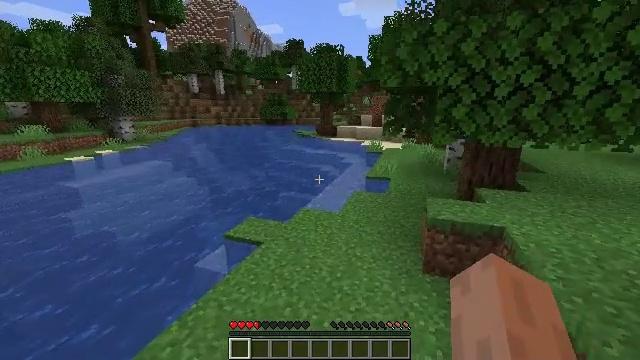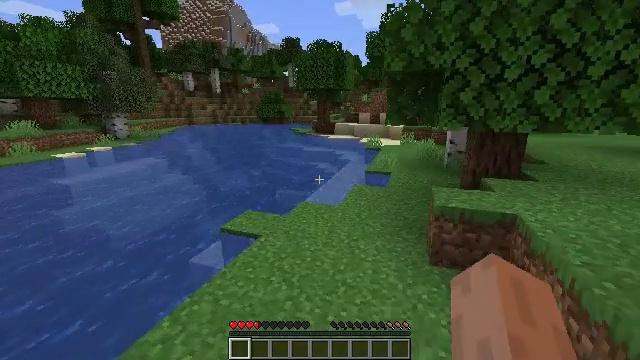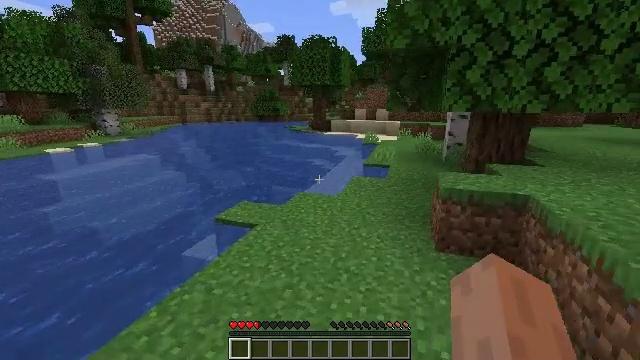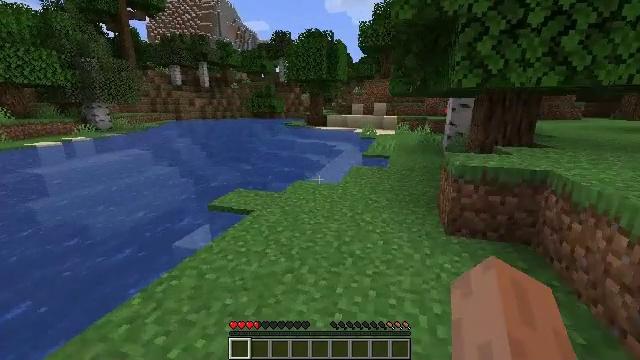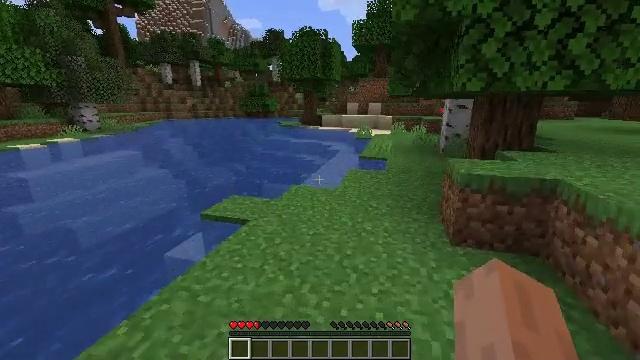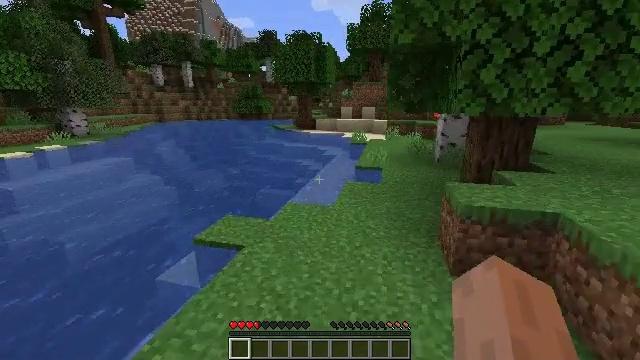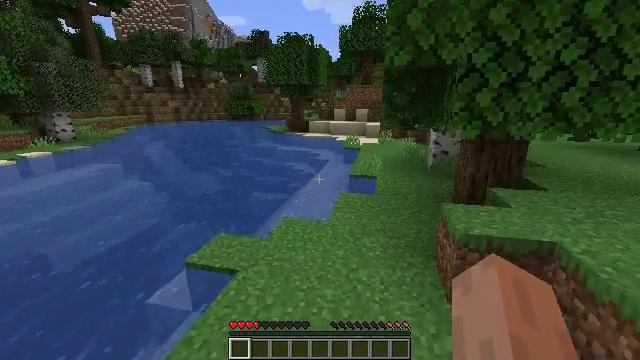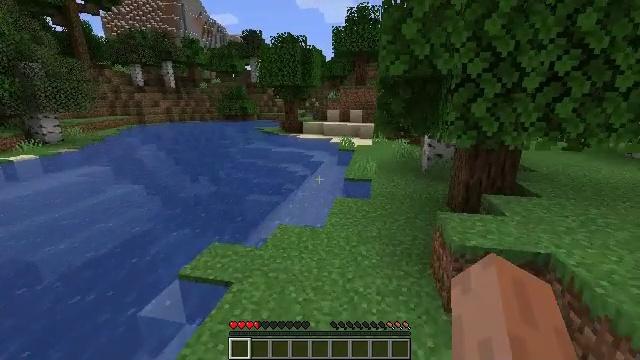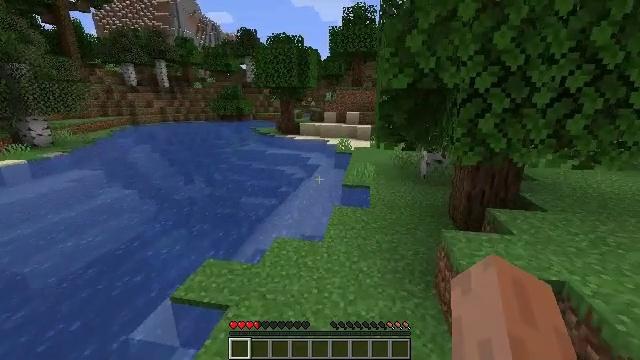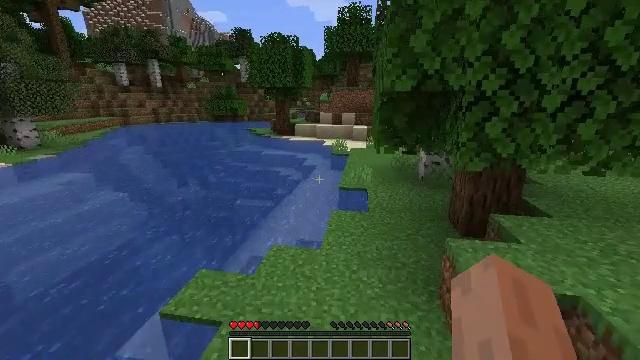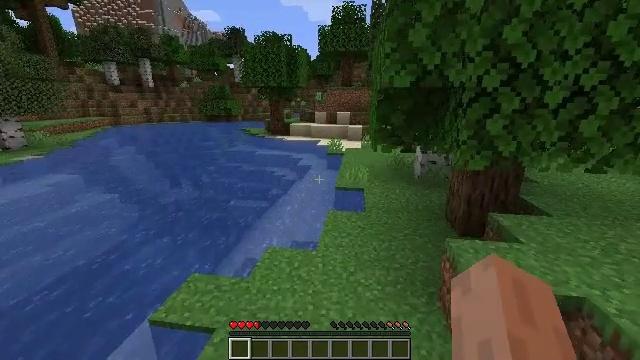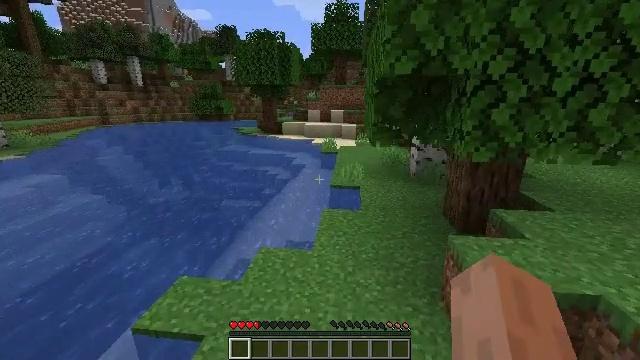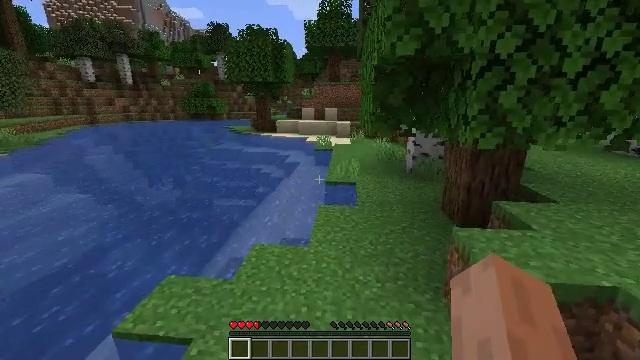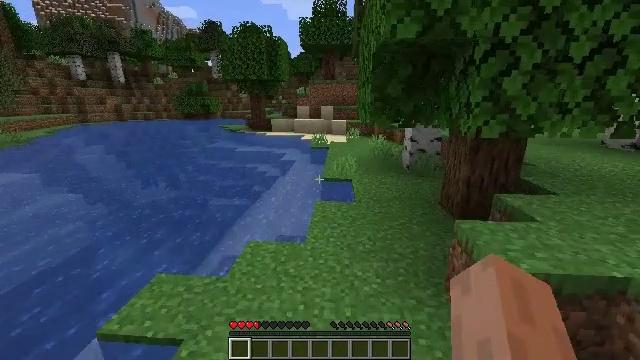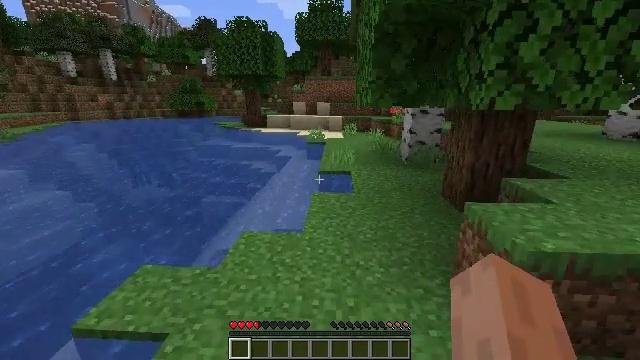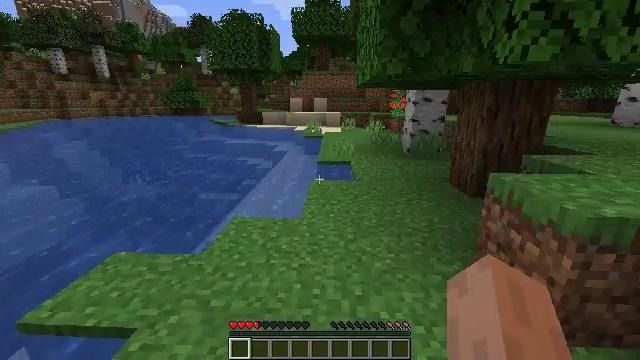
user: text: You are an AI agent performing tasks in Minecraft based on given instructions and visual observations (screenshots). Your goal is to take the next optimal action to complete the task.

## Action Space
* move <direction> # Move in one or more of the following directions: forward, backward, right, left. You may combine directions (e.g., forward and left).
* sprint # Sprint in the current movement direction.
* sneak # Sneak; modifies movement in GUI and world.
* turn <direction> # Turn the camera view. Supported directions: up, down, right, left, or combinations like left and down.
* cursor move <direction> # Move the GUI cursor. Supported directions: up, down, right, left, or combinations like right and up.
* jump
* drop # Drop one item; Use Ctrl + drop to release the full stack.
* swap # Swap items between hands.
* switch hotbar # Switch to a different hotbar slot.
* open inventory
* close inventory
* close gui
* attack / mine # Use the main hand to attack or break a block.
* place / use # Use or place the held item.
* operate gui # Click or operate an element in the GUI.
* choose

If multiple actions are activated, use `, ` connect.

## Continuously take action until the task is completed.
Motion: motion action
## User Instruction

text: Hunt animals.
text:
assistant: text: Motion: move forward, sprint, jump
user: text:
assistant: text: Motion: move forward, sprint, turn right, jump
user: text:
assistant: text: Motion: move forward, sprint, jump
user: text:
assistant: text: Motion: move forward, sprint, turn right, jump
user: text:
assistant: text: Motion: move forward, sprint, turn right, jump
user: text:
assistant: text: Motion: move forward, sprint, turn right, jump
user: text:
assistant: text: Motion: move forward, sprint, turn right, jump
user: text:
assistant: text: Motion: move forward, sprint, jump
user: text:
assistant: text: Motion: move forward, sprint, turn right, jump
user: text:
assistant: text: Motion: move forward, sprint, turn right, jump
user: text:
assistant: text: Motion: move forward, sprint, turn right, jump
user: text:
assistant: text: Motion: move forward, sprint, turn right, jump
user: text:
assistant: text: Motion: move forward, sprint, turn right, jump
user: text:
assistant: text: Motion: move forward, sprint, jump
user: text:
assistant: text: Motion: move forward, sprint, jump
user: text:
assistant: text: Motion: move forward, sprint, jump
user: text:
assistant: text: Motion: move forward, sprint, jump
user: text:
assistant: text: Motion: move forward, sprint, jump
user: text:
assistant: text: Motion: move forward, sprint, jump
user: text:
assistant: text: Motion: move forward, sprint, jump
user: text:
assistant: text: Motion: move forward, sprint, turn right, jump
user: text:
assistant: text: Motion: move forward, sprint, turn right, jump
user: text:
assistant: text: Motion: move forward, sprint, turn right, jump
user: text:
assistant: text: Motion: move forward, sprint
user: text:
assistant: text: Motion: move forward, sprint
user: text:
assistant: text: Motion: move forward, sprint, turn right
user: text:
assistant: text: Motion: move forward, sprint, turn right
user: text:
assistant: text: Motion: move forward, sprint, turn right
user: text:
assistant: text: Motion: move forward, sprint
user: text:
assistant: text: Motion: move forward, sprint